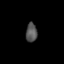
Tissue: skin
Cell type: Fibroblasts
Senescence score: 0.8148
Nuclear area (px): 212
Mean DAPI intensity: 83.057